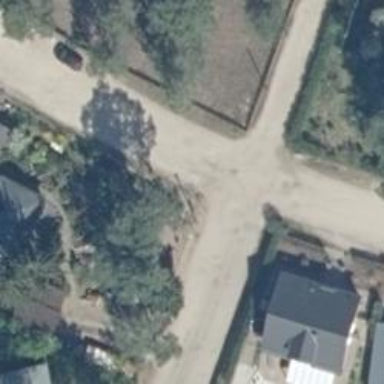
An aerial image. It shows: Residential road with compacted surface.